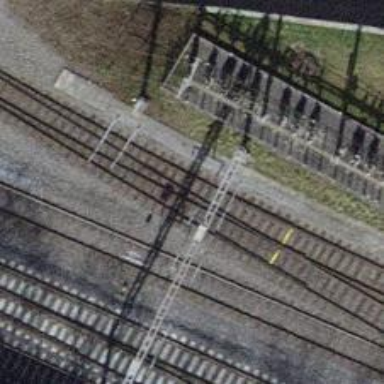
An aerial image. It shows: Single railway track with electrification through contact line.